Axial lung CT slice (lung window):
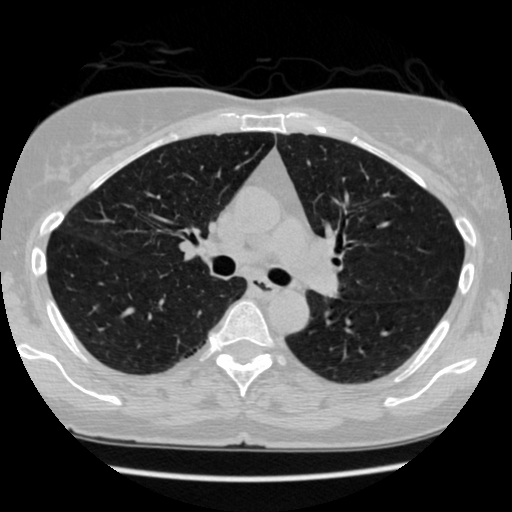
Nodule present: no